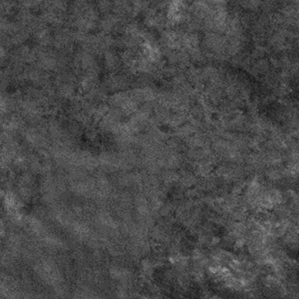
Label: frost